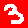
Digit: 3